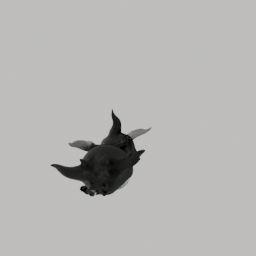
Label: animals